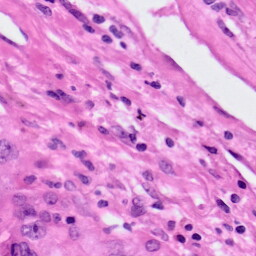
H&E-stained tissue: Lung